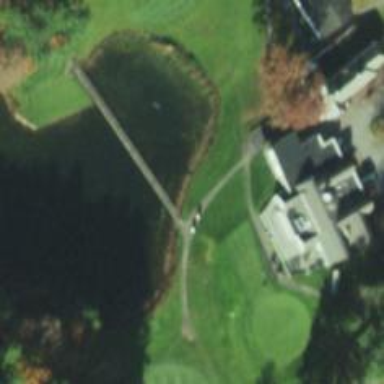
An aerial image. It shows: Path for both roads and golfers.